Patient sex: F
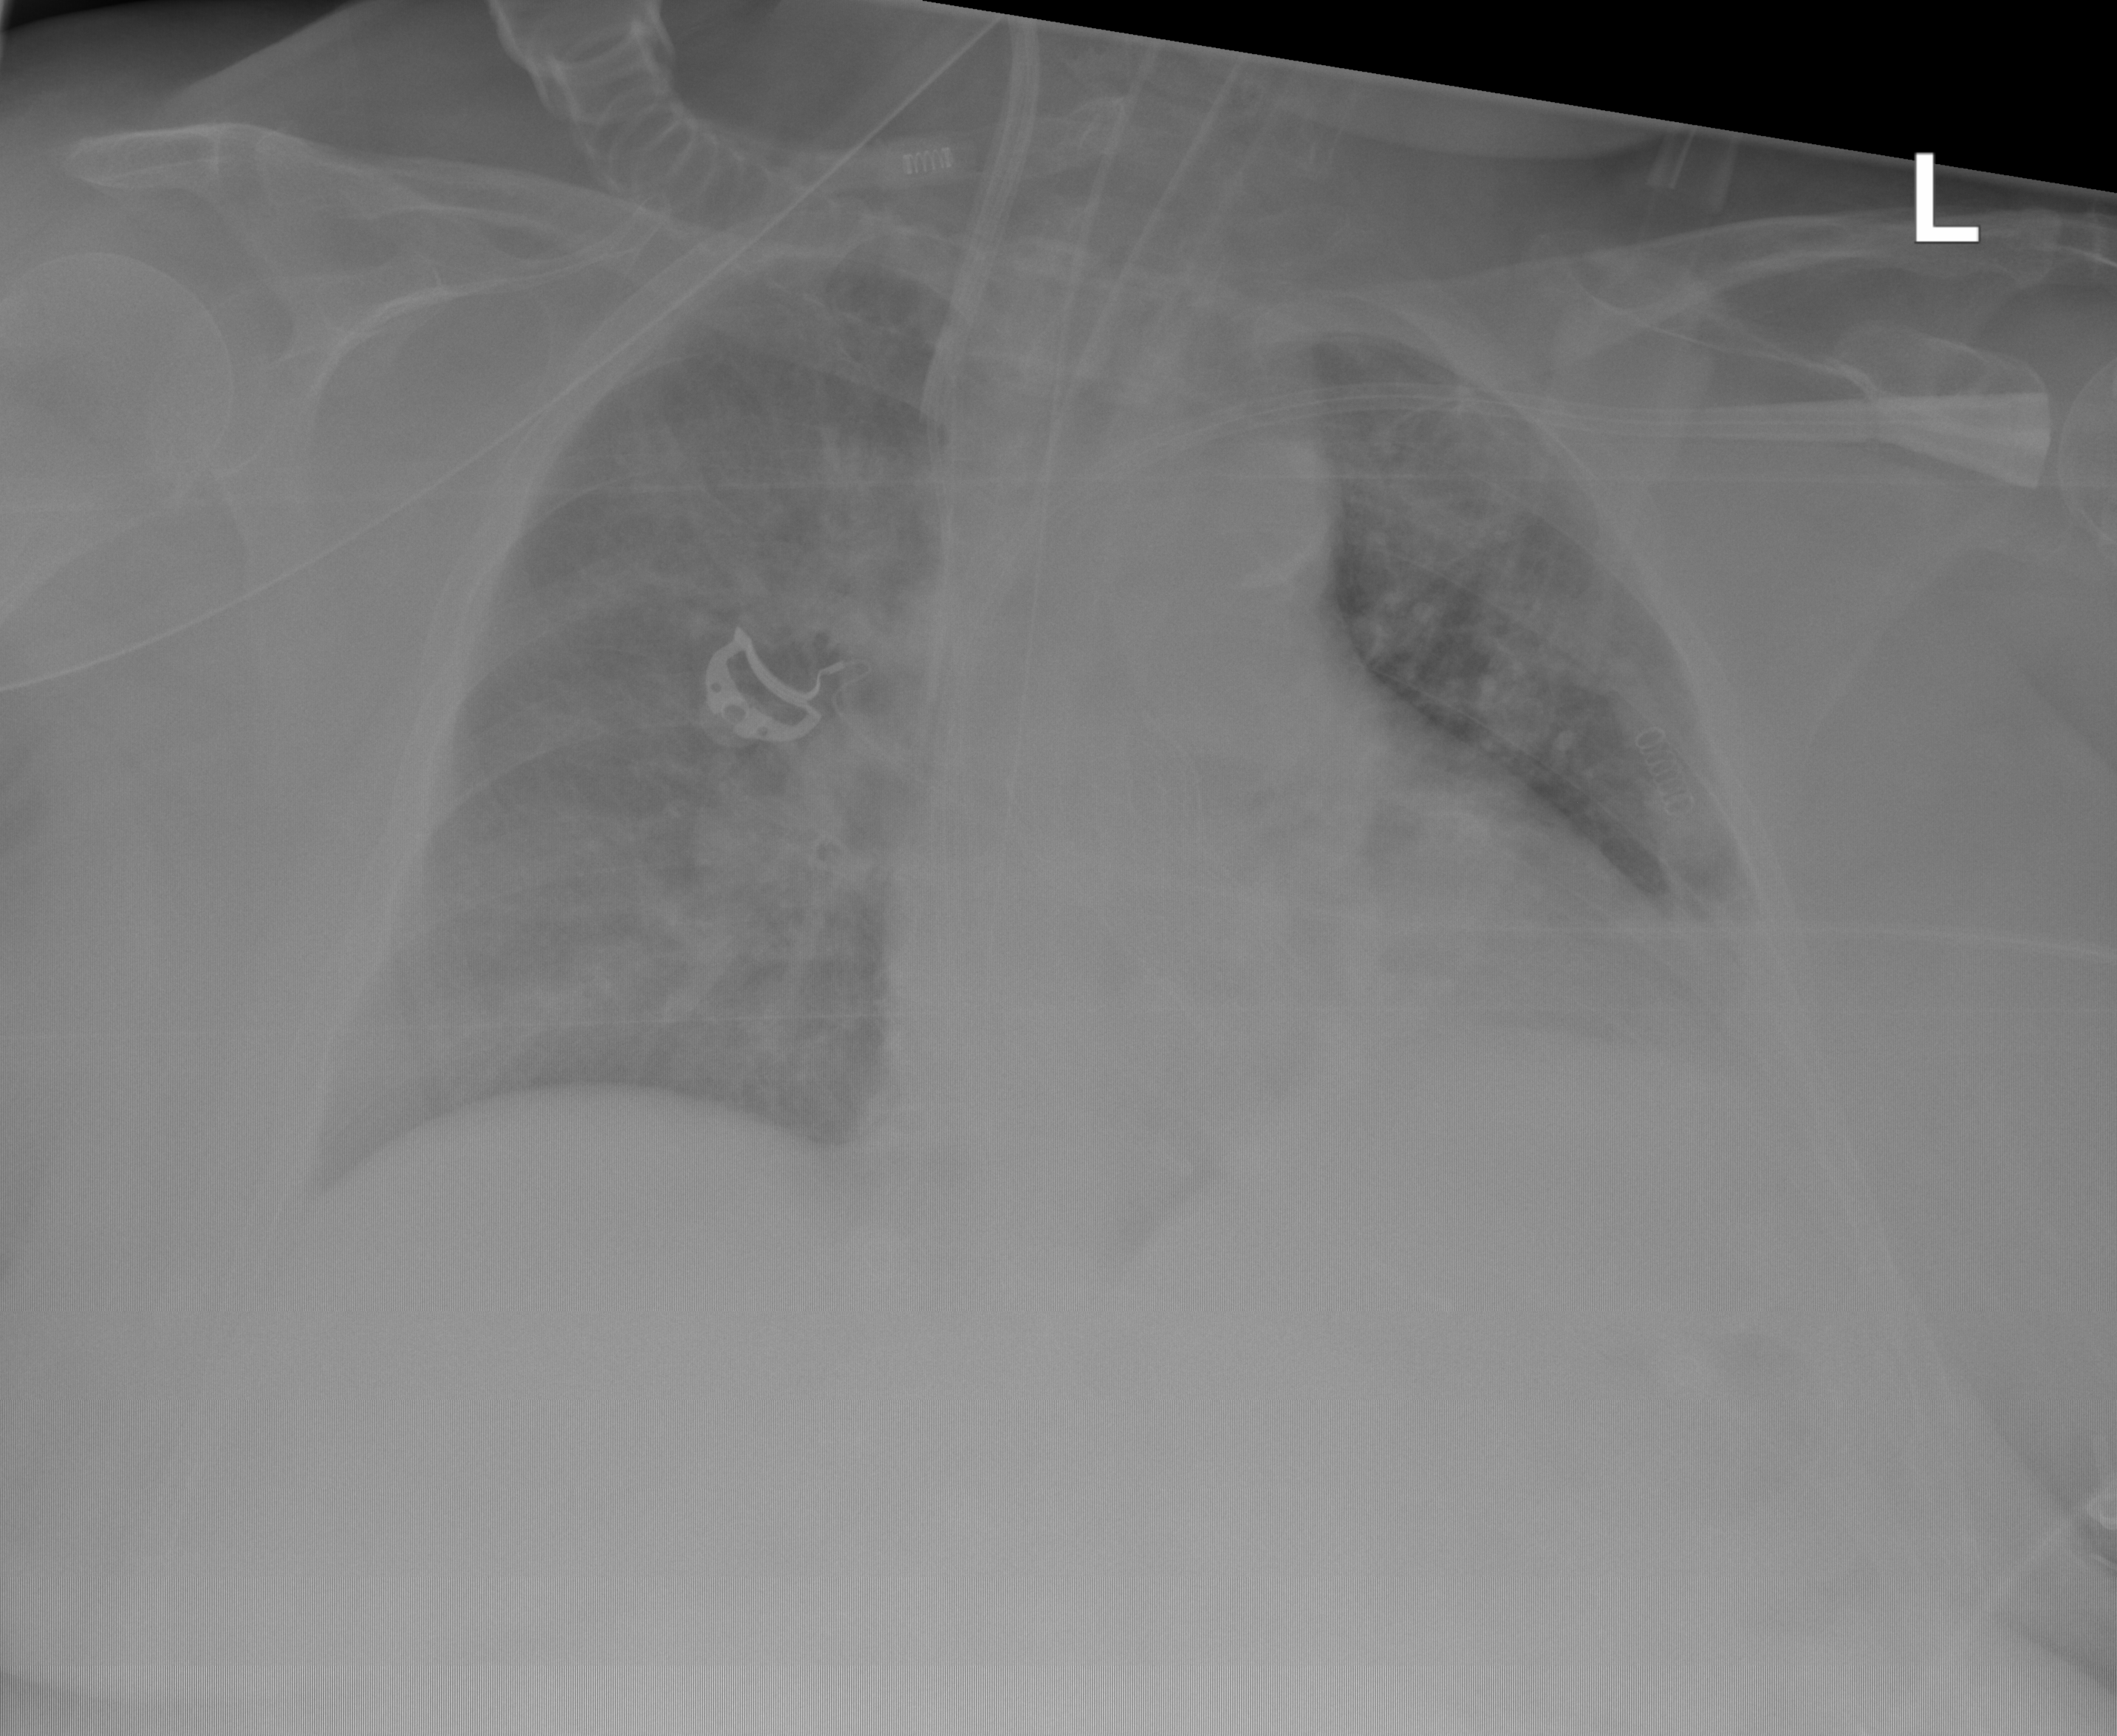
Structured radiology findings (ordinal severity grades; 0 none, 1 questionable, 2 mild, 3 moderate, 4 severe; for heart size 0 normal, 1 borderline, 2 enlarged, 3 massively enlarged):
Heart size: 2
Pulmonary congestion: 3
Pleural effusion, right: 0
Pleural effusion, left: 0
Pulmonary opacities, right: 3
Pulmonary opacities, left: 2
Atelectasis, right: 2
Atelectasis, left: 2